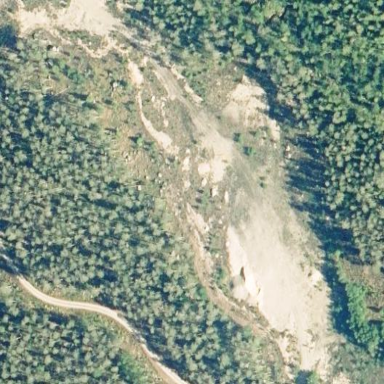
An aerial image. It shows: Quarry that is source of aggregate.